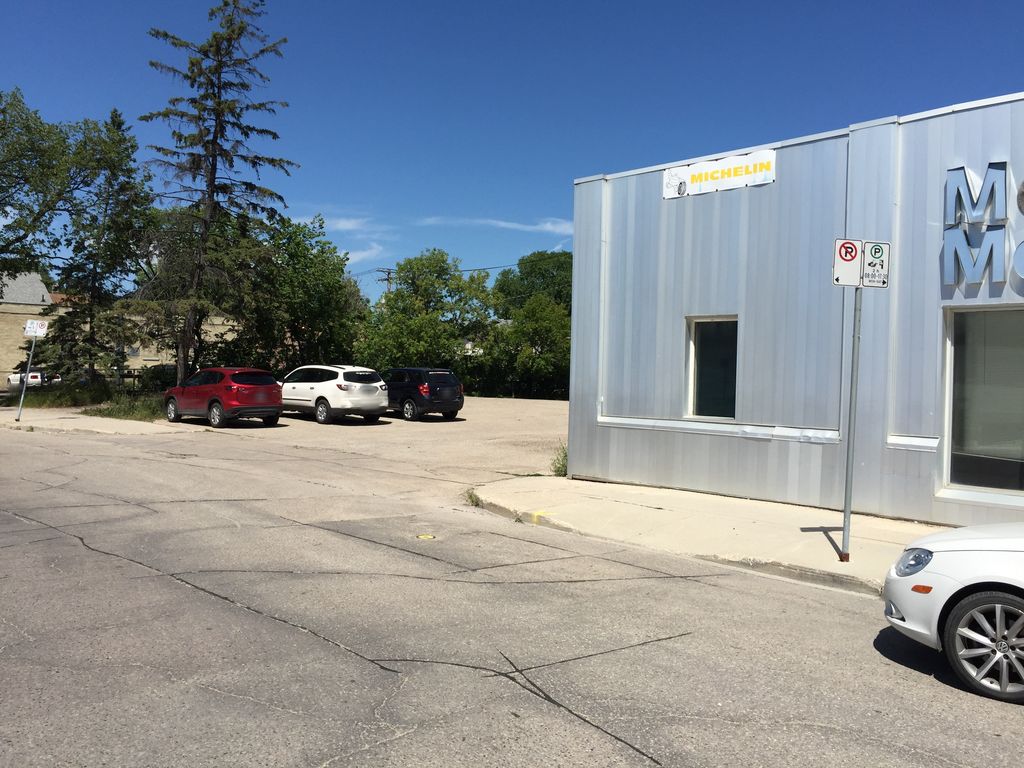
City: winnipeg